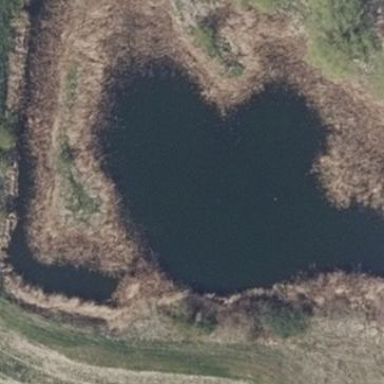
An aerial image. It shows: Peaceful pond surrounded by nature.